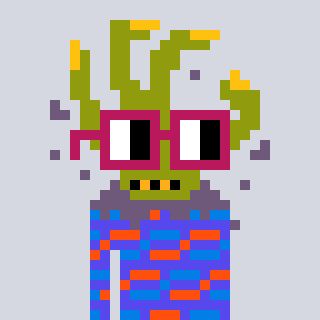
a pixel art character with square dark red glasses, a zombie-hand-shaped head and a computerblue-colored body on a cool background